Question: I have 3 tables with data, and I would like to create a report which shows me people with their books and furniture. The biggest problem is to get an independent list with two columns: books and furniture.
'''
create table people (id int primary key)
create table books (id int primary key
, personId int foreign key references people(id))
create table furnitures (id int primary key
, personId int foreign key references people(id))
go
insert into people(id)
values (1),(2),(3)
insert into books(id,personId)
values (1,1),(2,1),(3,1),(4,1),(5,1),(6,3),(7,3)
insert into furnitures(id,personId)
values (1,2),(2,2),(3,2),(4,3),(5,3),(6,3),(7,3),(8,3)
'''
I want to get a report in this form:

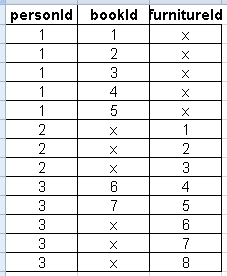
Answer: You need to do a 'join' but you don't have a key. So, let's create one using 'row_number()'. The rest is just a 'full outer join' to combine the data:
'''
select coalesce(b.personId, f.personId) as personId, b.id as bookid, f.id as furnitureid
from (select b.*, row_number() over (partition by personId order by id) as seqnum
from books b
) b
full join
(select f.*, row_number() over (partition by personId order by id) as seqnum
from furnitures f
) f
on f.personId = b.personId and b.seqnum = f.seqnum;
'''